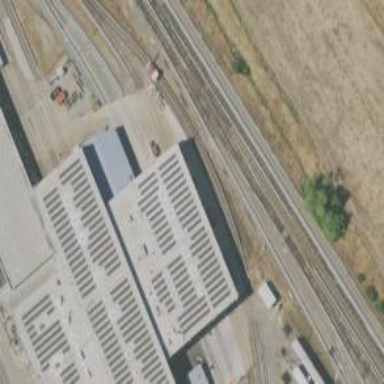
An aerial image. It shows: Electrified rail service yard.